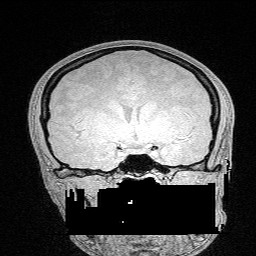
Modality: FLASH
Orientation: sagittal
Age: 25
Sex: female